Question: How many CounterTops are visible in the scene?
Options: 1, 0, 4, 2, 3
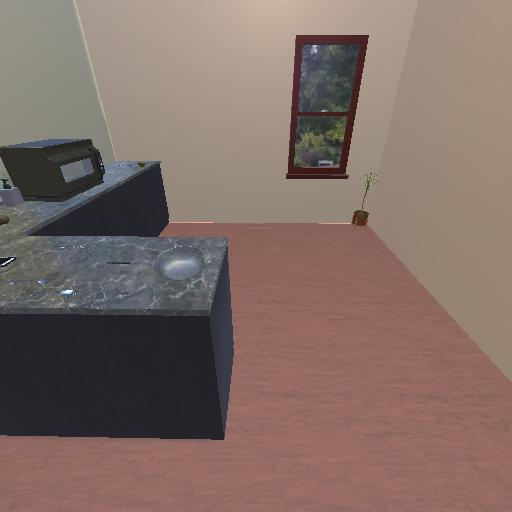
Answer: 1